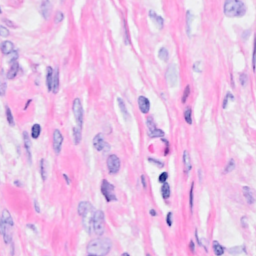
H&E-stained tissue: Breast